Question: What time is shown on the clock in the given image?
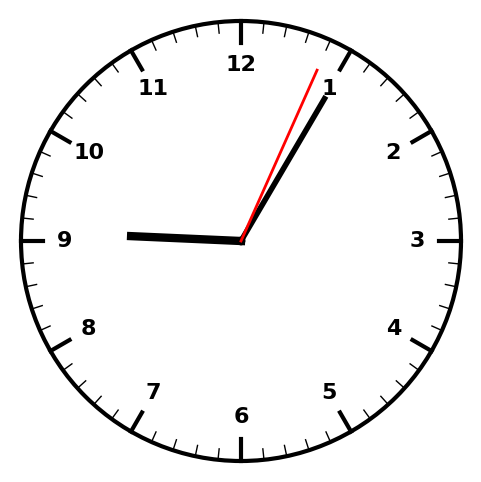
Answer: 09:05:04